Interaction volume radius: 10 \u00c5
Interaction volume height: 10 \u00c5
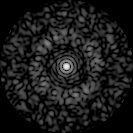
Disorder parameter: 0.836